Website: walmart
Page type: cart
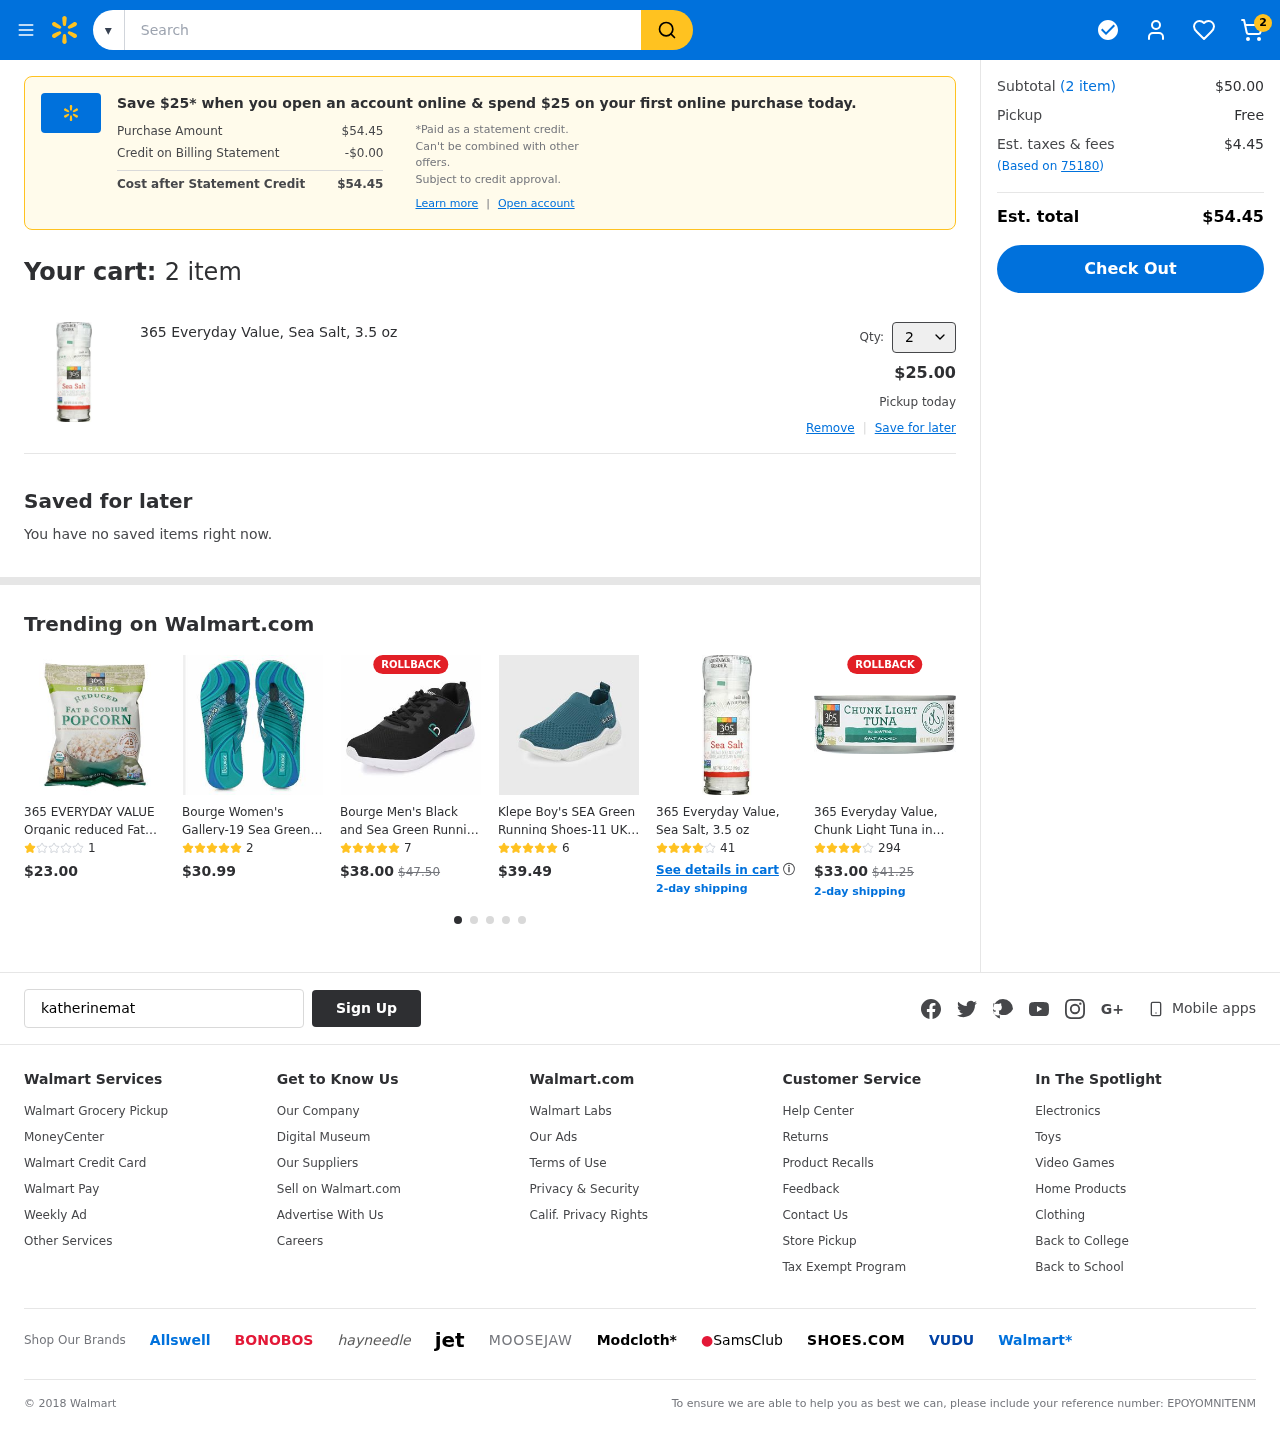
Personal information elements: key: PII_EMAIL
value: katherinematthews@gmail.com
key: PII_POSTCODE
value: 75180
Product elements: key: PRODUCT1_NAME
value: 365 Everyday Value, Sea Salt, 3.5 oz
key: PRODUCT1_PRICE
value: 25
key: PRODUCT1_QUANTITY
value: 2
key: PRODUCT2_NAME
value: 365 EVERYDAY VALUE Organic reduced Fat Low Salt Popcorn, 0.35 OZ
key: PRODUCT2_NUM_RATINGS
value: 1
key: PRODUCT2_PRICE
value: $23.00
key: PRODUCT3_NAME
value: Bourge Women's Gallery-19 Sea Green and Navy Flip Flops-4 UK (36 EU) (5 US) (Gallery-19-04)
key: PRODUCT3_NUM_RATINGS
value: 2
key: PRODUCT3_PRICE
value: $30.99
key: PRODUCT4_NAME
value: Bourge Men's Black and Sea Green Running Shoes-7 UK (41 EU) (8 US) (Loire-279)
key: PRODUCT4_NUM_RATINGS
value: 7
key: PRODUCT4_PRICE
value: $38.00
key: PRODUCT4_ORIGINAL_PRICE
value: $47.50
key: PRODUCT5_NAME
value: Klepe Boy's SEA Green Running Shoes-11 UK (30 EU) (12 Kids US) (KD/KPK-01/GRN)
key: PRODUCT5_NUM_RATINGS
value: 6
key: PRODUCT5_PRICE
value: $39.49
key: PRODUCT6_NAME
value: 365 Everyday Value, Sea Salt, 3.5 oz
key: PRODUCT6_NUM_RATINGS
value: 41
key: PRODUCT7_NAME
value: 365 Everyday Value, Chunk Light Tuna in Water, Salt Added, 5 oz
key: PRODUCT7_NUM_RATINGS
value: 294
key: PRODUCT7_PRICE
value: $33.00
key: PRODUCT7_ORIGINAL_PRICE
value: $41.25
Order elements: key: ORDER_NUM_ITEMS
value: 2
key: ORDER_TOTAL
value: $54.45
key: ORDER_NUM_ITEMS
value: (2 item)
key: ORDER_NUM_ITEMS
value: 2 item
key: ORDER_SUBTOTAL
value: $50.00
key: ORDER_TAX
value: $4.45
Search elements: key: HEADER_SEARCH
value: Search